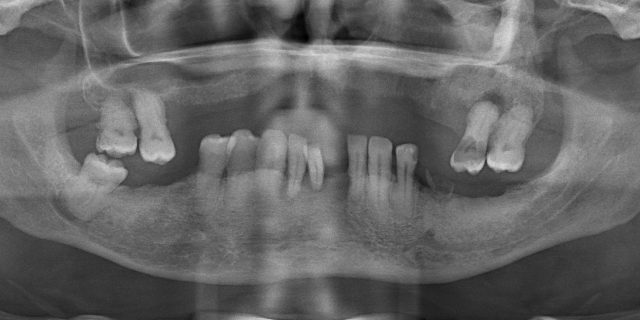
adult